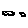
Label: cloud